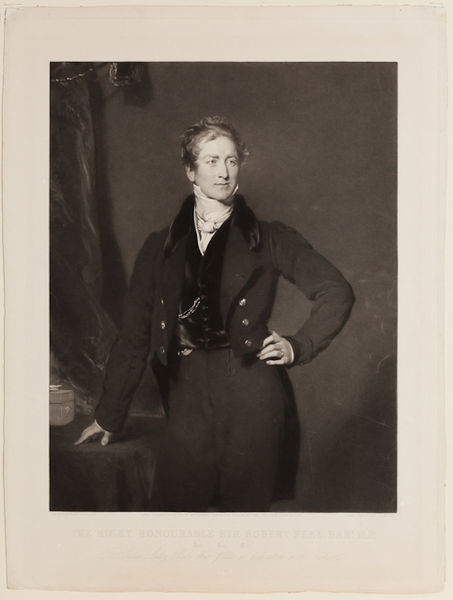
Titel: Sir Robert Peel
Künstler: Samuel Cousins
Standort: Amherst (Massachusetts, USA)
Institution: Mead Art Museum, Amherst College
Schlagwörter: gemälde, kopf, mann, frisur, mund, nase, tisch, blick, anzug, jacke, jung, arme, augen, kragen, rahmen, hände, portrait, porträt, vorhang, pose, stehend, kinn, beine, kette, curtains, oil, velvet, dark, formal, hair, painting, table, halstuch, print, tischchen, knöpfe, weste, fotografie, schwarzweiß, uhrenkette, man, drapes, suit, taschenuhr, drawing, black and white, etching, curls, jacket, photo, watch, elegant, rich, vorhangstange, photograph, gestemmt, posture, chain, old fashioned, 18th century, akimbo, man in suit, ascot, curles, sideways glance, snobby, statesman, watch chain, westenkette